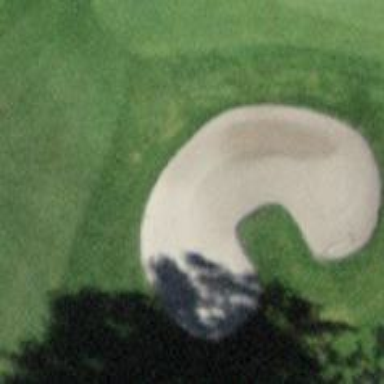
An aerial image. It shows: Golf bunker filled with natural sand.